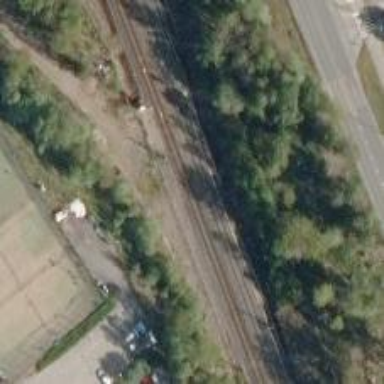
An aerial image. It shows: Abandoned railway.